Field crop: tomato
Growth stage: 2
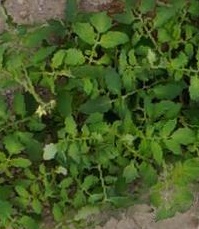
Species: tomato